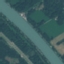
Land use / land cover class: River